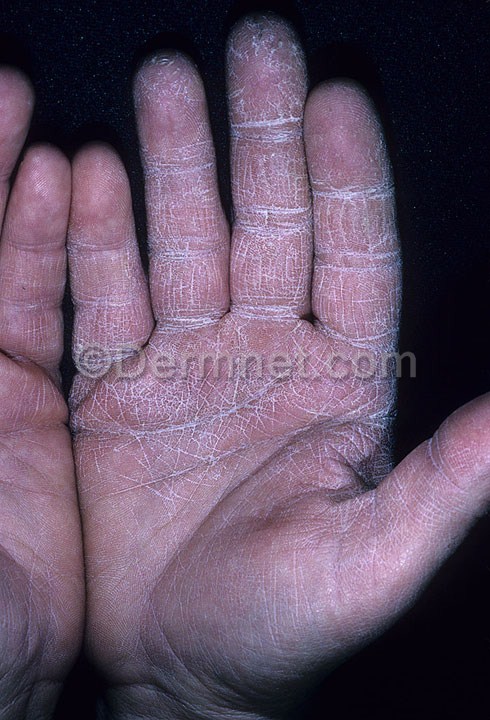
Disease: Tinea Ringworm Candidiasis and other Fungal Infections